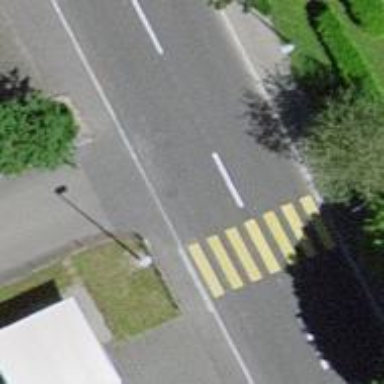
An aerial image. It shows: Secondary road with asphalt surface.